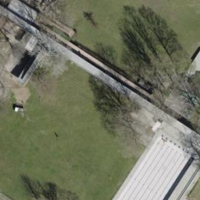
EUNIS habitat code: 25
Species observed at this site:
Plantago major